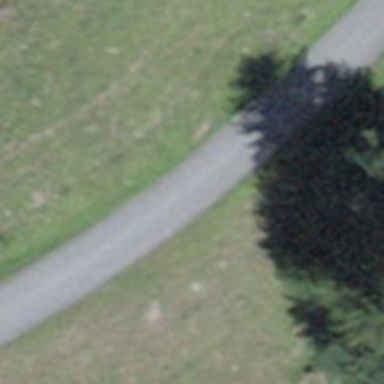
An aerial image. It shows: Unclassified road with paved surface.